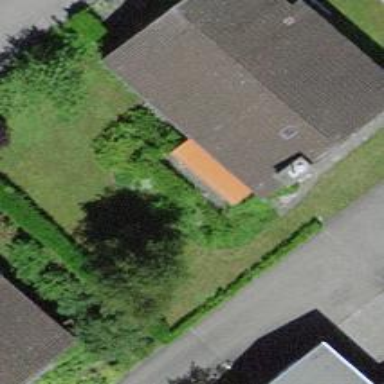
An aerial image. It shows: Residential building.